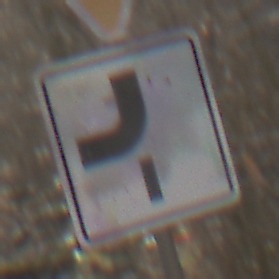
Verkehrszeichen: VerlaufVorfahrtsstrasse7
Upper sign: VorfahrtGewaehren
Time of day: MorningAfternoon
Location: Outdoor (Nature)
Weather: Clear
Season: Winter
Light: Natural